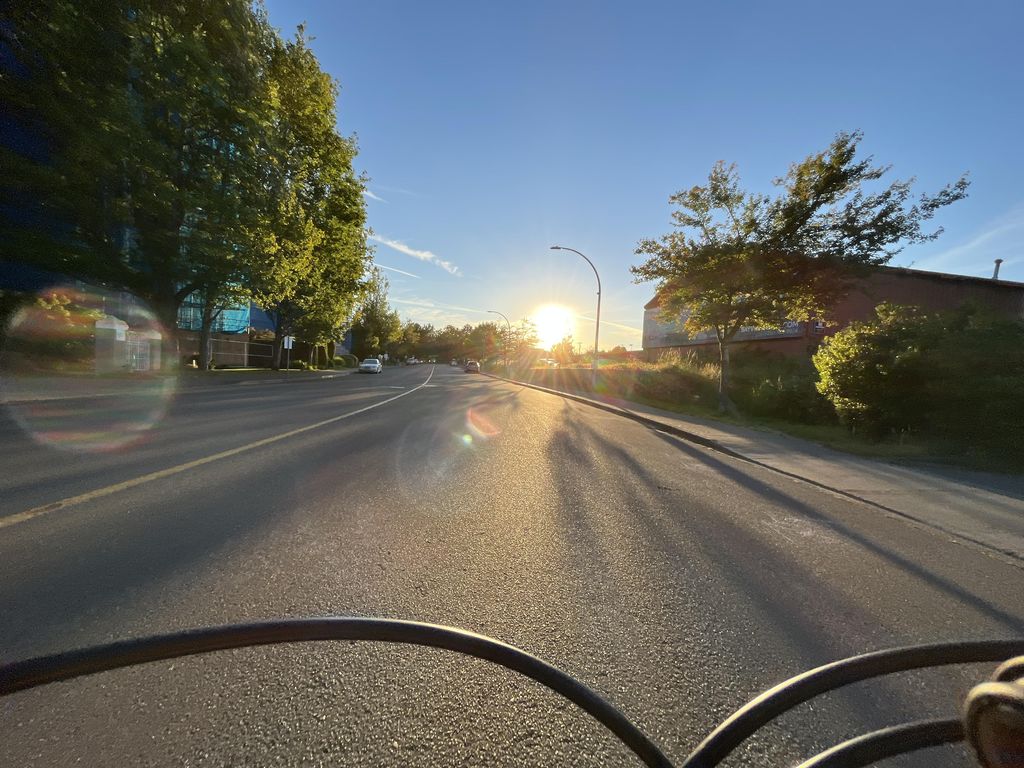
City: victoria